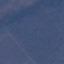
Land use / land cover class: Forest